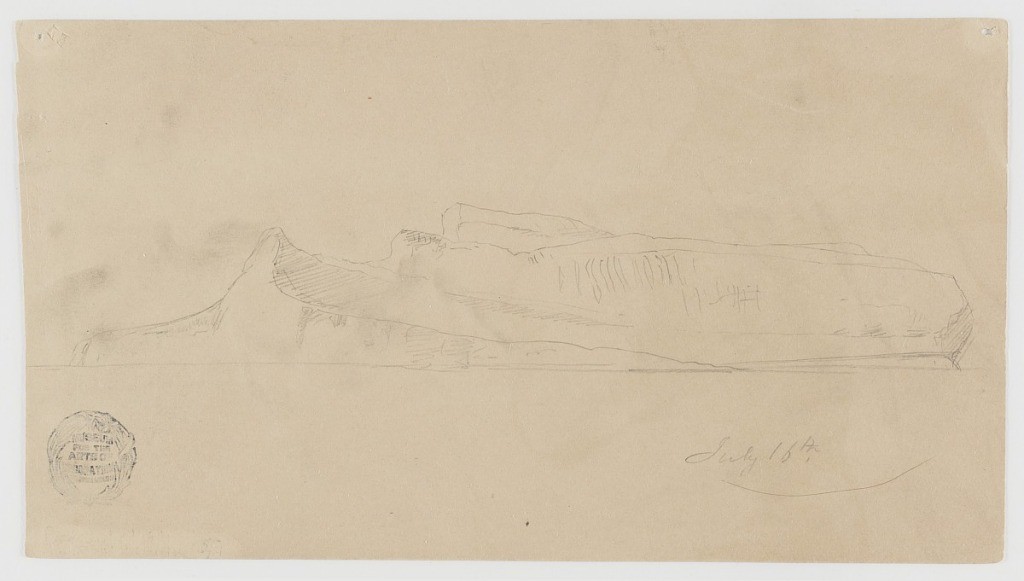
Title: Floating Iceberg, Canada
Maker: Frederic Edwin Church, American, 1826–1900
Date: July 16, 1859
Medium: Graphite on light brown wove paper
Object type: Drawing
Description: Seascape sketch showing a close view of a broad iceberg off the coast of Newfoundland and Labrador, Canada. Stretching across the composition from far left to far right, the iceberg features an icy spire at left before leveling out to a relatively flat ridge at right. A line indicating the surface of the water is visible just below.